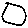
Label: circle